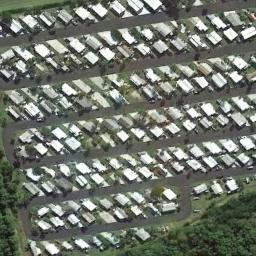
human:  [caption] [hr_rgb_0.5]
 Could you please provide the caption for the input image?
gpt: The mobile home park is on the open place next to some trees .

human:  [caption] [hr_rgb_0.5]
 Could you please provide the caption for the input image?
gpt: There are neat rows of mobile homes on both sides of the road .

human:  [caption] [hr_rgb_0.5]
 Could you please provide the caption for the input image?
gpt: Many buildings of different shapes and sizes are in mobile home parks .

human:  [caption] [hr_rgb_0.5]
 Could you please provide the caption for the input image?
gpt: The dense mobile home park has lots of mobile homes arranged in lines and some roads go through the mobile home park .

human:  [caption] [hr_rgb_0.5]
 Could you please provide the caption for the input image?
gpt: There are many white buildings arranged neatly in the mobile home park .